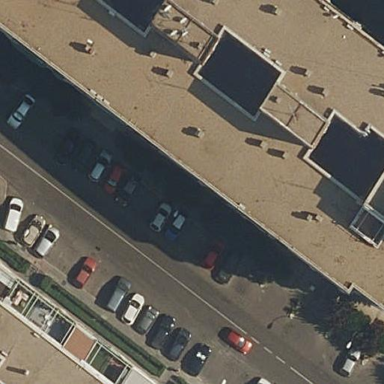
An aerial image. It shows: Parking available on the street side.